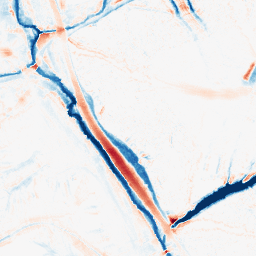
Category: morphological
Decomposition family: morphological
Decomposition parameters: operation: average
size: 10
Upsampling method: bicubic_16x
Upsampling parameters: scale: 16
Upsampling scale: 16